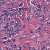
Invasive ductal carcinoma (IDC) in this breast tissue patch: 1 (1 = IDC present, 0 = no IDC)